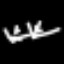
Label: angel